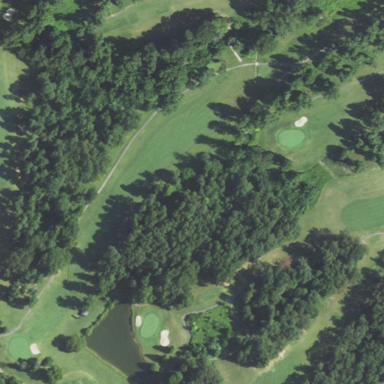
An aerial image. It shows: Rough area on grassy golf course.